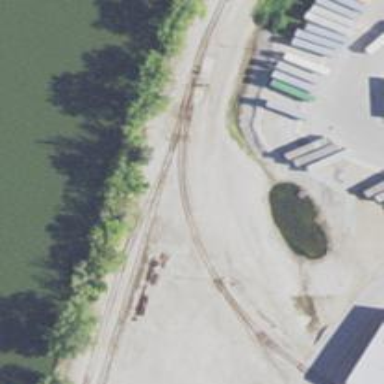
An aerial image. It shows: Rail spur service.